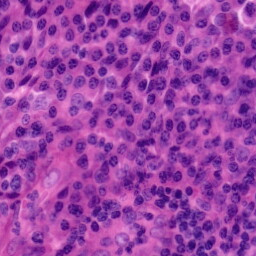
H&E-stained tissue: Tonsil